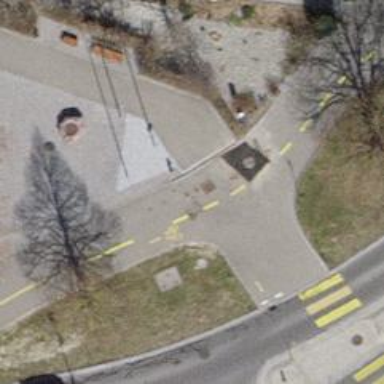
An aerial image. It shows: Asphalt path suitable for both cyclists and pedestrians.